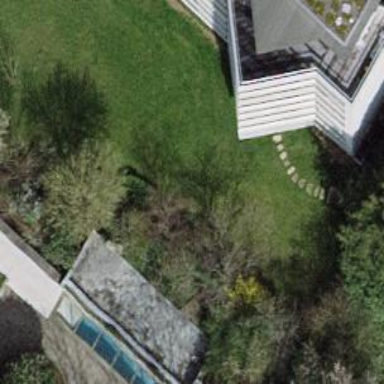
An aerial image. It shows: Garden enclosed by fence.